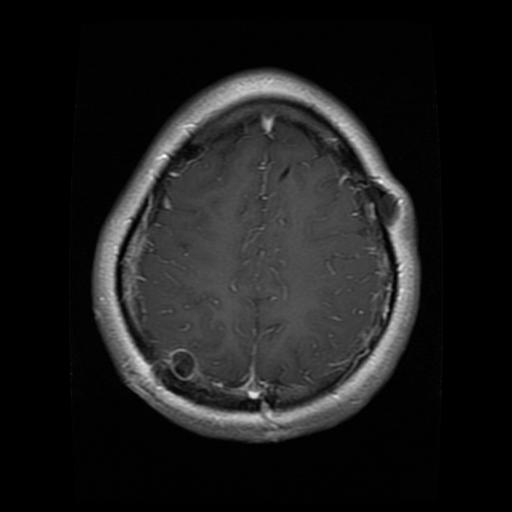
Label: glioma